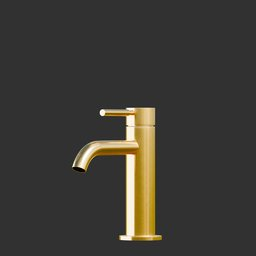
Label: appliances